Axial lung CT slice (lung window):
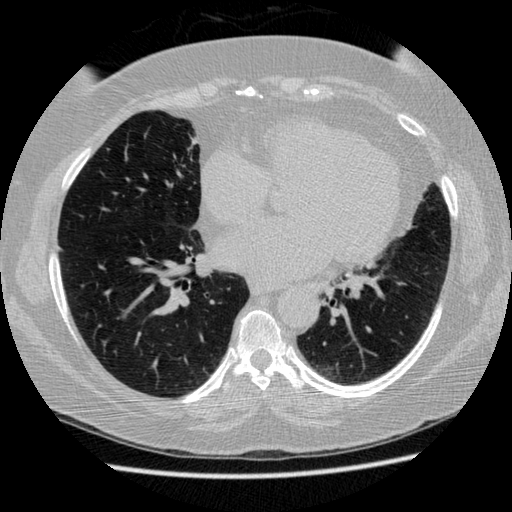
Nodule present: no